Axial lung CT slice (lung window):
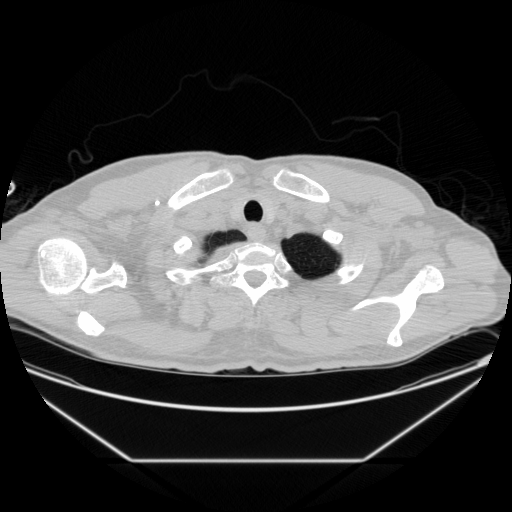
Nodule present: no